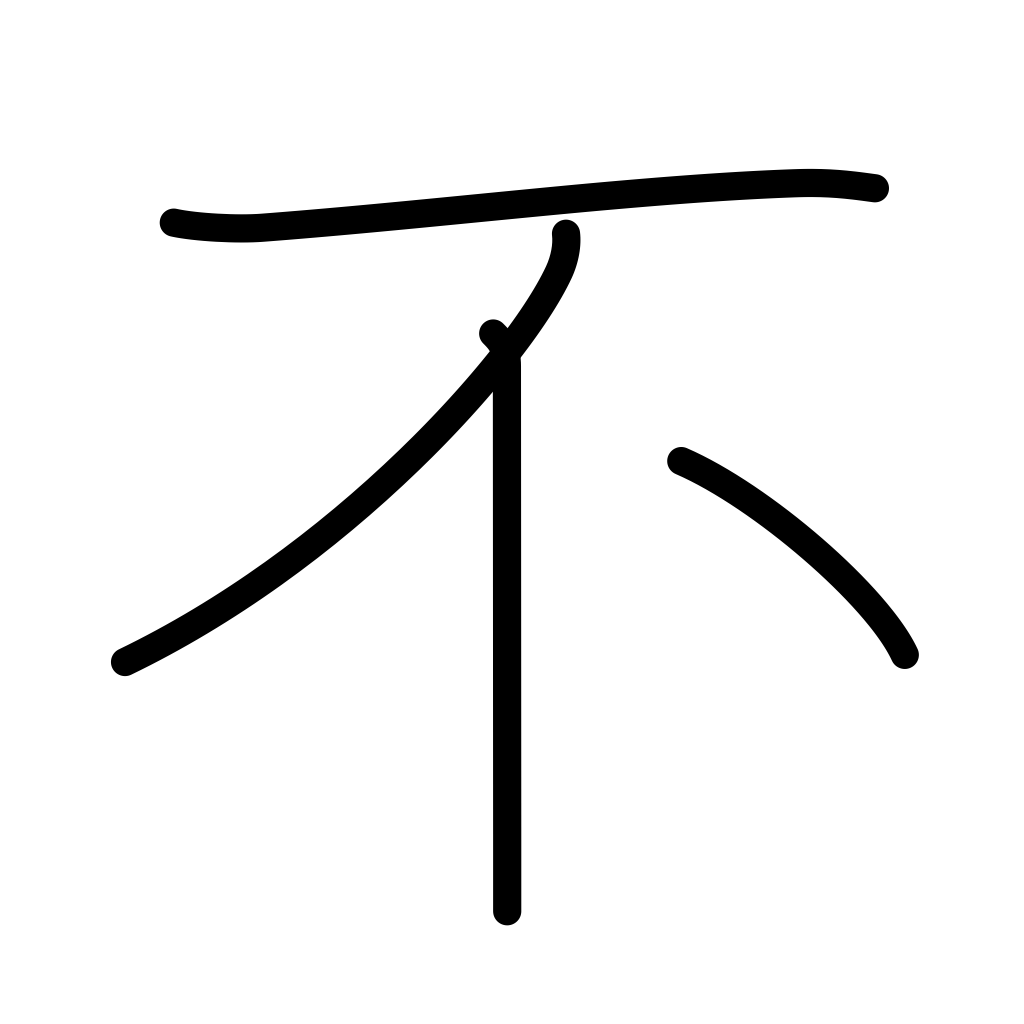
Meaning: negative, non-, bad, ugly, clumsy